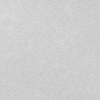
Atmospheric dust classification: dusty